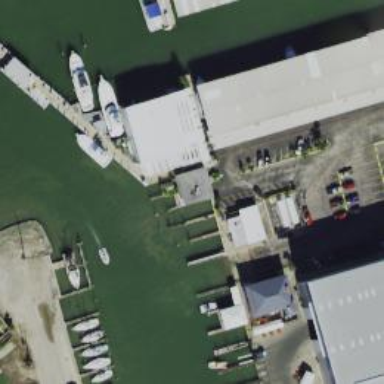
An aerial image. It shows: Footway leading to man-made pier.